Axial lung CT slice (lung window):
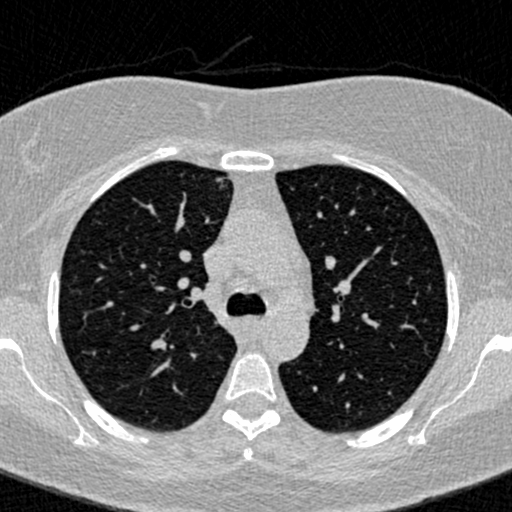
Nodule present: no